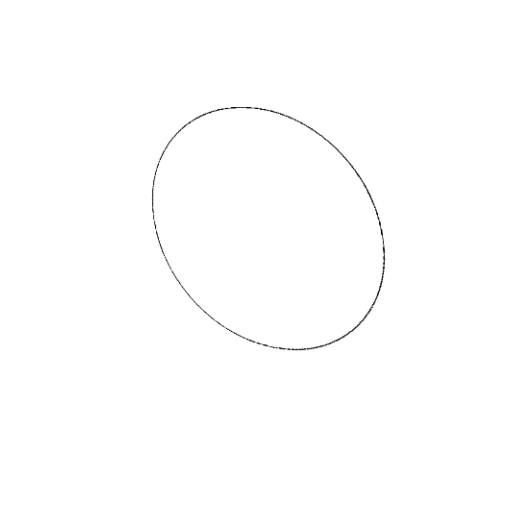
Crossing number: 0